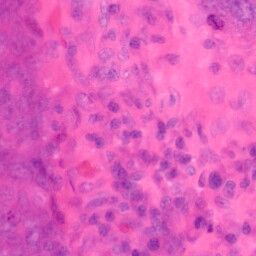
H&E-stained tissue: Colon